Interaction volume radius: 5 \u00c5
Interaction volume height: 15 \u00c5
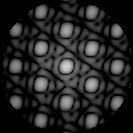
Disorder parameter: 0.0745